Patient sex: F
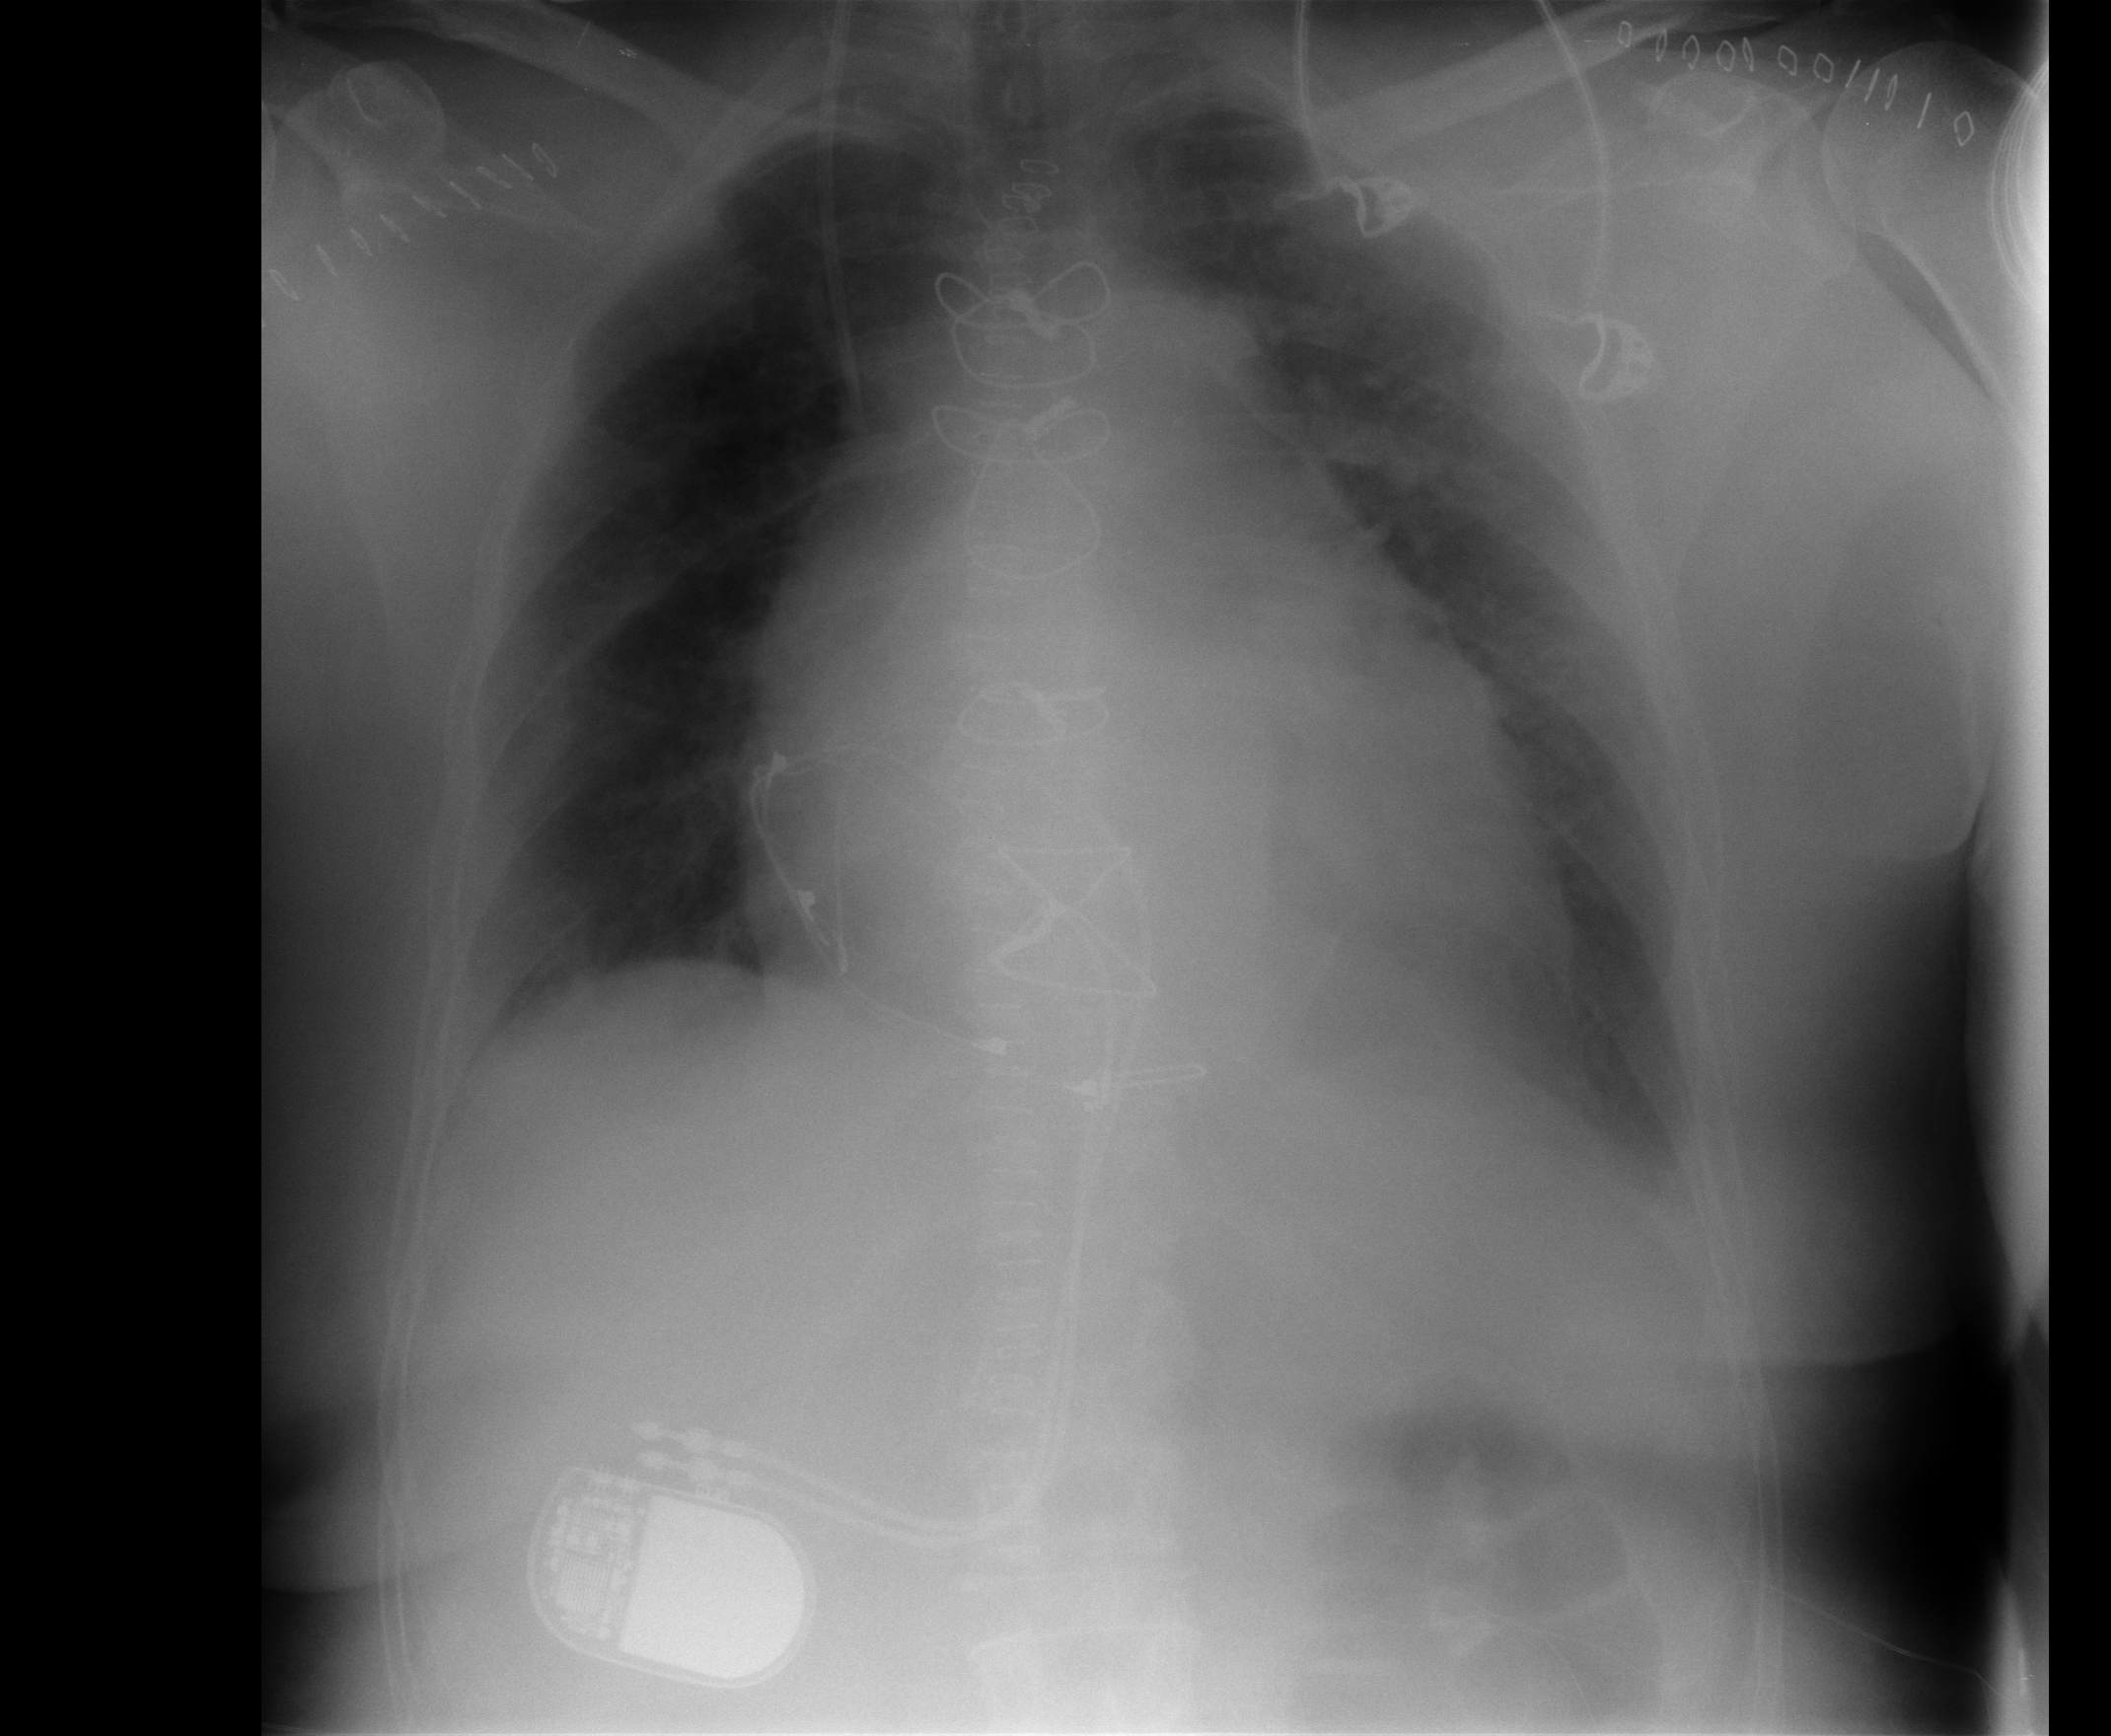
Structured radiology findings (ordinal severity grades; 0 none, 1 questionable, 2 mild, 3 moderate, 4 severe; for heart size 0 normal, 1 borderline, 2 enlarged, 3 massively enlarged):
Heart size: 2
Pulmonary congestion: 2
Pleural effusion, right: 2
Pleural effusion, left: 3
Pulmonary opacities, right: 1
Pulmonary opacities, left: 1
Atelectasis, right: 2
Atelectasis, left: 2